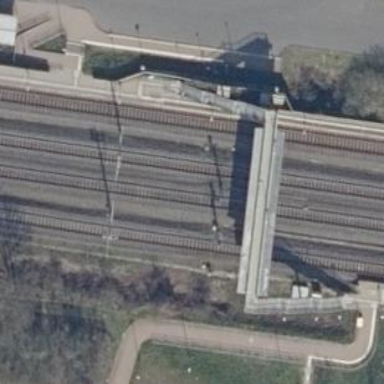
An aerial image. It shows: Railway station that also serves as public transport station.